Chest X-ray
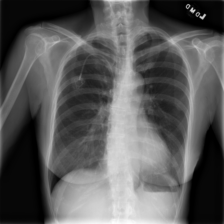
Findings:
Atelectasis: negative
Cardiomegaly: negative
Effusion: negative
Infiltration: negative
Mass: negative
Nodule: negative
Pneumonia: negative
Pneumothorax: negative
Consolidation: negative
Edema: negative
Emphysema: negative
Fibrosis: negative
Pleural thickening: positive
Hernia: negative